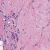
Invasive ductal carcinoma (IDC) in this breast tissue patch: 1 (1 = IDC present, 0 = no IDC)